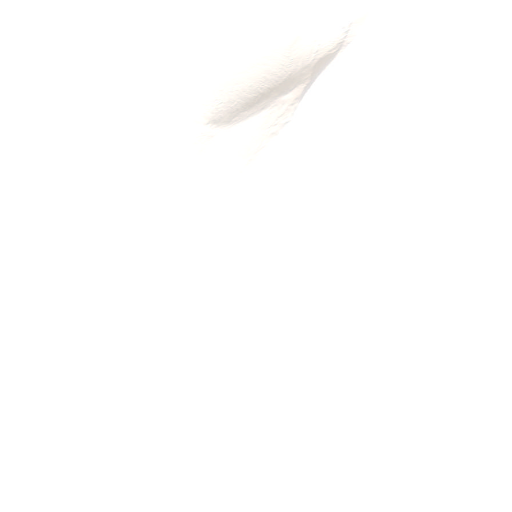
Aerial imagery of mountain in Alaska named Mount Bear containing only unknown